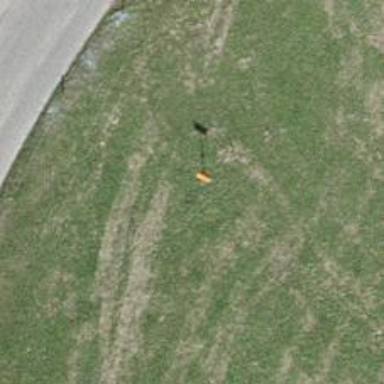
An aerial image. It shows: Aerial marker supported by pole.